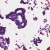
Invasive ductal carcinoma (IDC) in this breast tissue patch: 1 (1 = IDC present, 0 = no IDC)